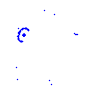
Particle: kaon